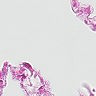
Metastatic tissue present: no